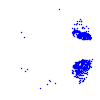
Particle: electron